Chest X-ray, PA view. Patient: 24 years old, sex M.
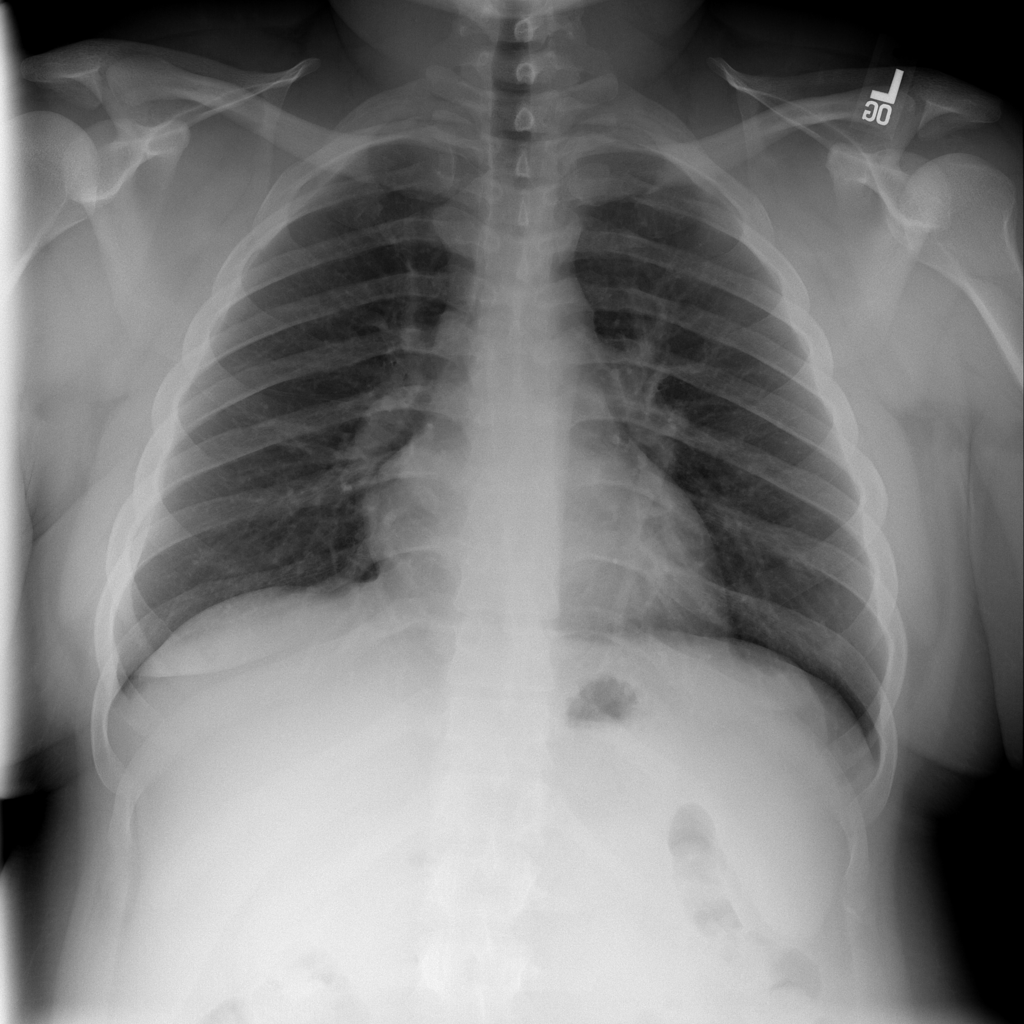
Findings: No Finding